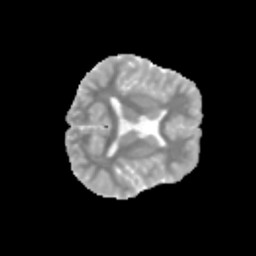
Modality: MD
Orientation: axial
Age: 11
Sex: male
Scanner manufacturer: siemens
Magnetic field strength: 3 T
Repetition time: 3.8 s
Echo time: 0.07 s